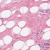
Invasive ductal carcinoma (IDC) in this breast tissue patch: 0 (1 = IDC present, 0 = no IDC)